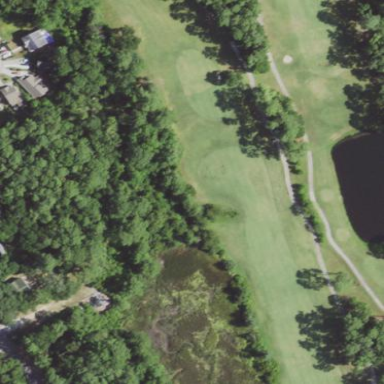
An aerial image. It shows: Scenic golf fairway.